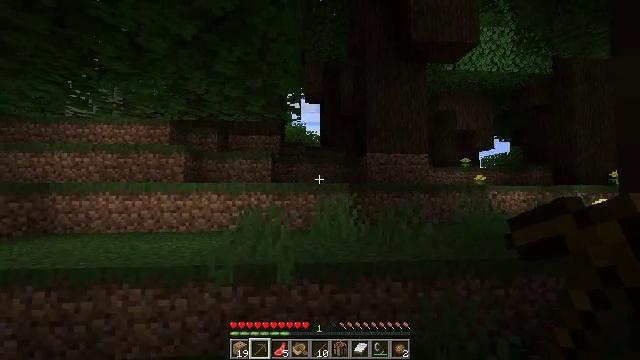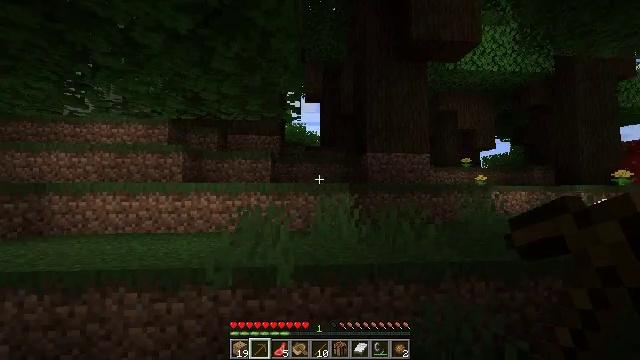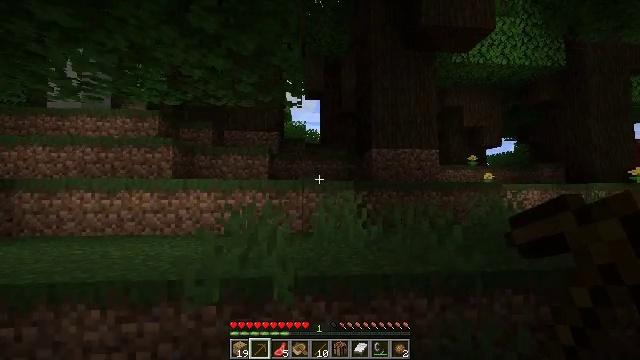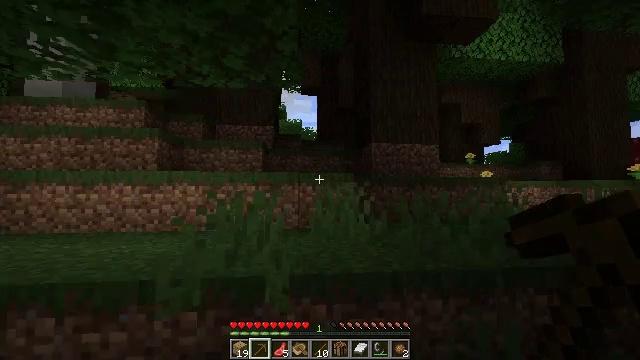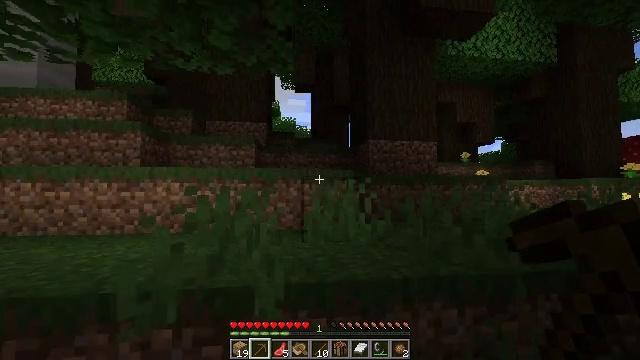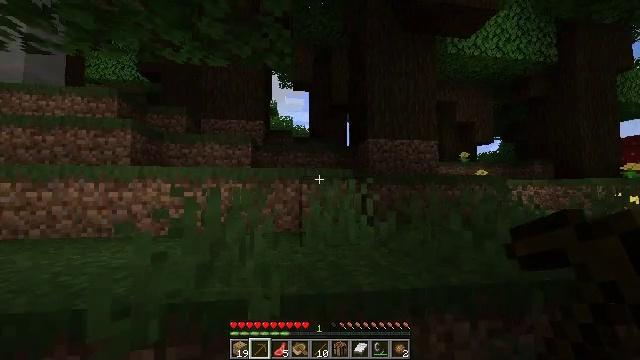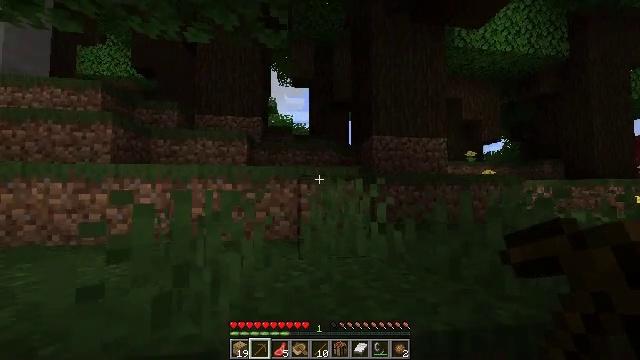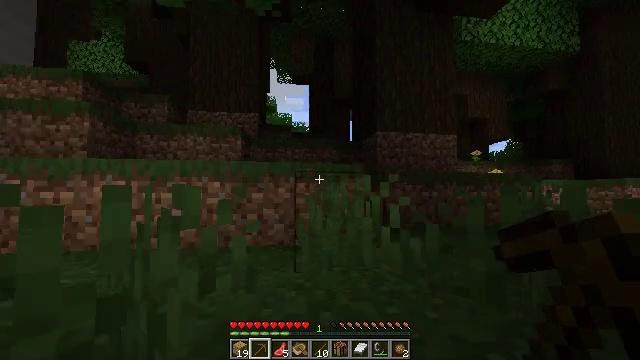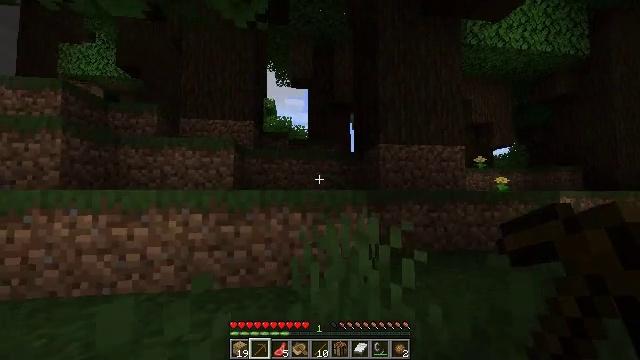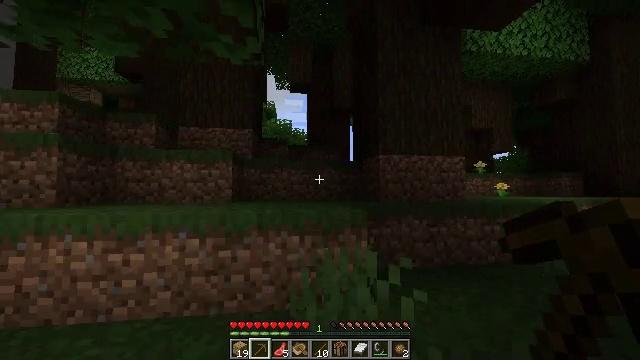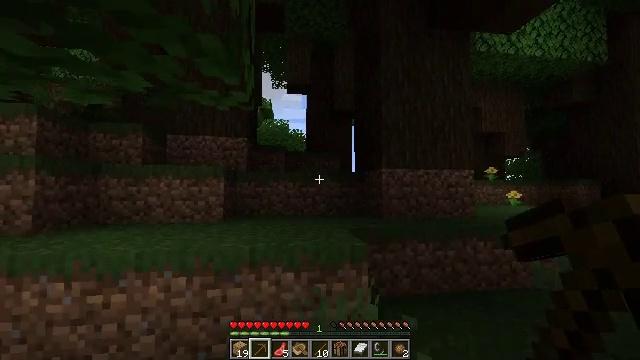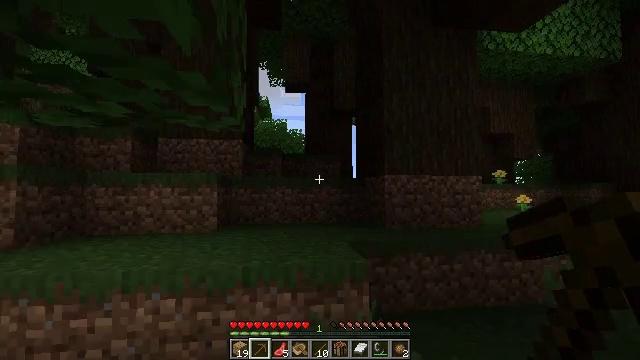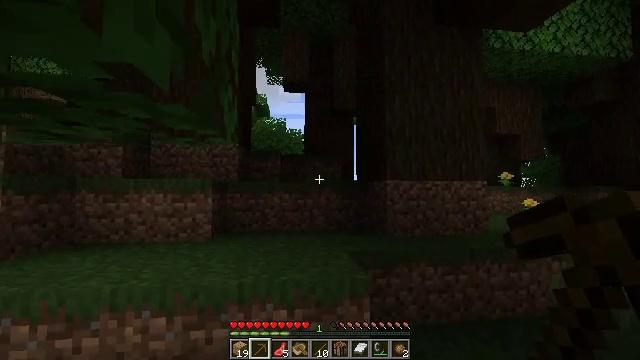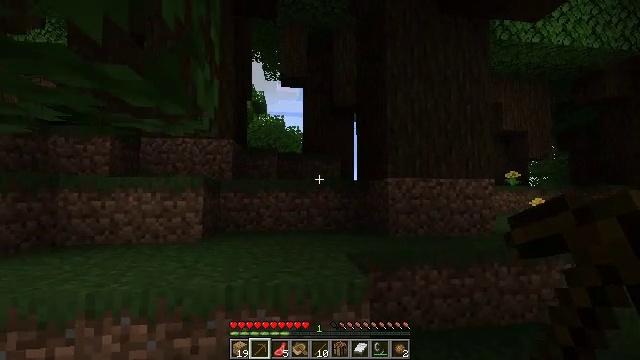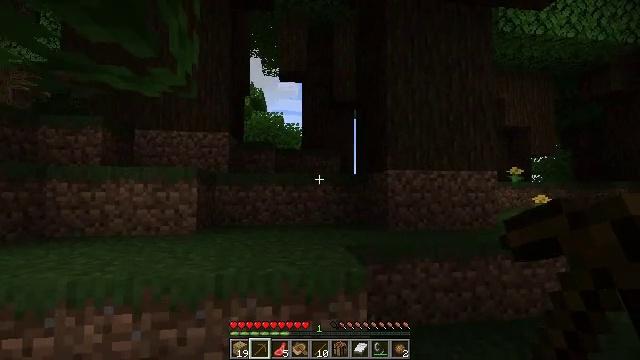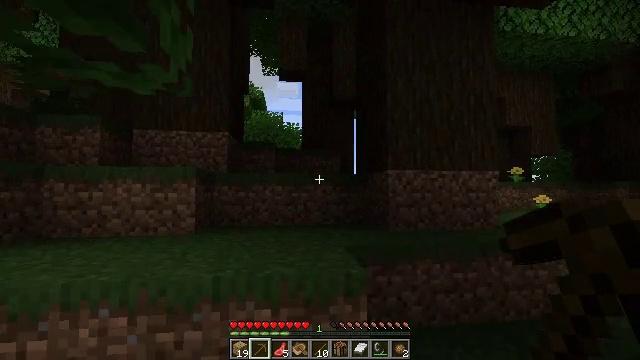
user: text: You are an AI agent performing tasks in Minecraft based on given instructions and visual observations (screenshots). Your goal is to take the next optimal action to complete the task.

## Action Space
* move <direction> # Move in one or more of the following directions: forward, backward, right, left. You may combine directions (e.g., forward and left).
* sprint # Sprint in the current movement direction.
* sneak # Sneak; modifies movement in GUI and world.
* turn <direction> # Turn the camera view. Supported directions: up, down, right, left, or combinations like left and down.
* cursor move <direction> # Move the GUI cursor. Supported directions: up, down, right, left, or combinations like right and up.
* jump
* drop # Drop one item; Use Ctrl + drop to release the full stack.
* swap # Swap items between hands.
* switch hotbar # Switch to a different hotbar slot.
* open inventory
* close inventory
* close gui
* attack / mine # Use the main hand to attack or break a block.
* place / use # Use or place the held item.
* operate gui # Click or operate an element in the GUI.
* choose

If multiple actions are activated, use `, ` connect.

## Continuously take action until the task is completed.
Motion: motion action
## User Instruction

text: Collect dark oak leaves by breaking them.
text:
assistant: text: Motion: move forward
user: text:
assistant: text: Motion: move forward
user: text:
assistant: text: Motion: move forward, turn right
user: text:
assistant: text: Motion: move forward, turn right
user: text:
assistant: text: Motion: move forward
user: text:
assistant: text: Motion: move forward
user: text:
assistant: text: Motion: move forward
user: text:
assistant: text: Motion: move forward, jump
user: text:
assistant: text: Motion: move forward, jump
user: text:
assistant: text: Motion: move forward, jump
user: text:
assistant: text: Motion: move forward
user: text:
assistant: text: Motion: move forward
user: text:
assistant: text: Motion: move forward
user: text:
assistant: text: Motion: move forward
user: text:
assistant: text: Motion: move forward
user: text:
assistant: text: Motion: move forward
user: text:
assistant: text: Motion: move forward
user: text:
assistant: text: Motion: move forward, turn left and down
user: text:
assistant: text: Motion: move forward, turn left
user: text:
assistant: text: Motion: move forward, turn left
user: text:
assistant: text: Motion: move forward, jump
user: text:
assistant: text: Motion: move forward, jump
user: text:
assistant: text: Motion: move forward, jump
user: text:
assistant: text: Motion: move forward, jump
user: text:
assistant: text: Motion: move forward
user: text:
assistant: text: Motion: move forward
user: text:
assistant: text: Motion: move forward
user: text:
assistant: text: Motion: move forward
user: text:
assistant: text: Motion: move forward
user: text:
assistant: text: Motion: move forward